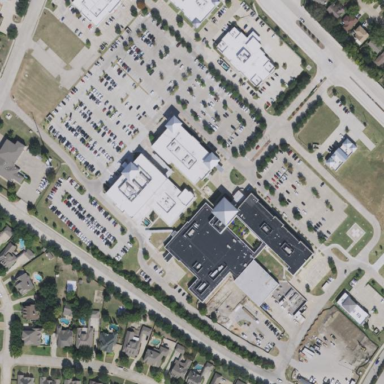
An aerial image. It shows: Hospital with healthcare facilities and helipad.